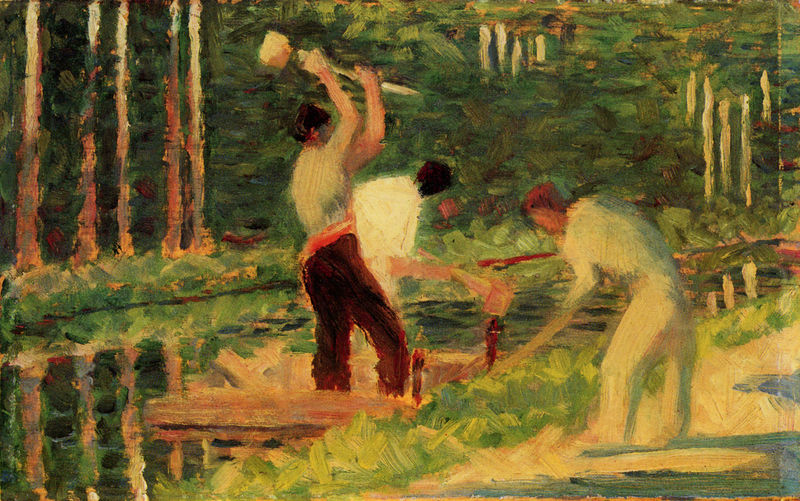
Titel: Hommes enfonçant des pieux, bûcherons
Künstler: Georges Pierre Seurat
Institution: Privatsammlung
Schlagwörter: baum, mann, wasser, weiß, aquarell, bäume, fluss, gelb, grün, impressionismus, menschen, ufer, bewegung, braun, licht, männer, orange, gürtel, rot, weg, hose, bach, natur, pfähle, spiegelung, stamm, gewässer, kanal, wald, arbeit, bauern, boot, schiff, abstrakt, arbeiter, steg, stämme, striche, hacken, provence, liebermann, axt, floss, hammer, field, summer, seurat, sunny, bauarbeiter, impressionistic, workers, hämmer, hanmmrt, rice, schiffsbauere